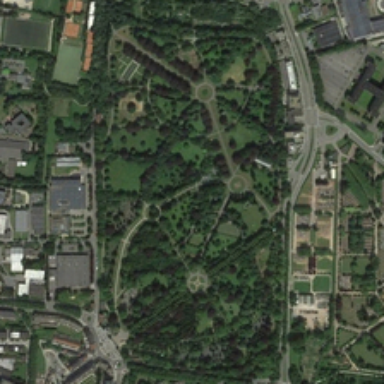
Some buildings are in two sides of a park with many green trees .